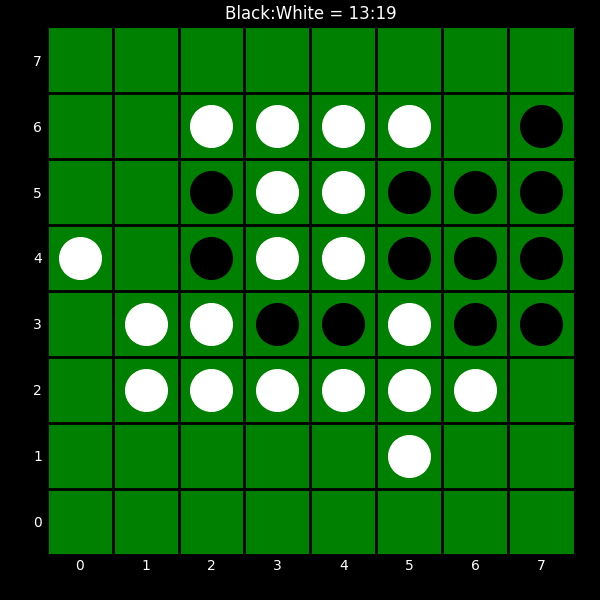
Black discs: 13
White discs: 19